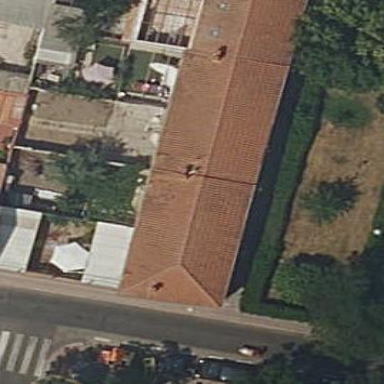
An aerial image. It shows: Terrace building.